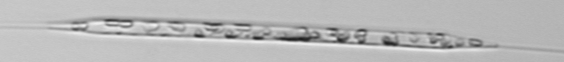
Label: Rhizosolenia